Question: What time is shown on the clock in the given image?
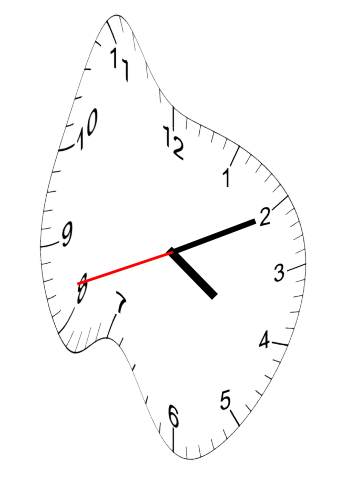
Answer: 04:10:42